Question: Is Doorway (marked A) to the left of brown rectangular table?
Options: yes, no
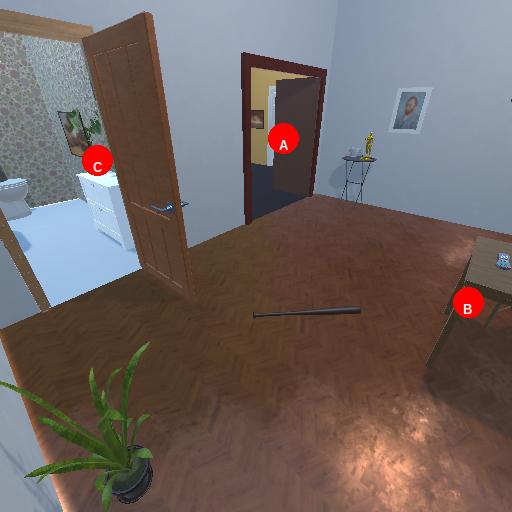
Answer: yes